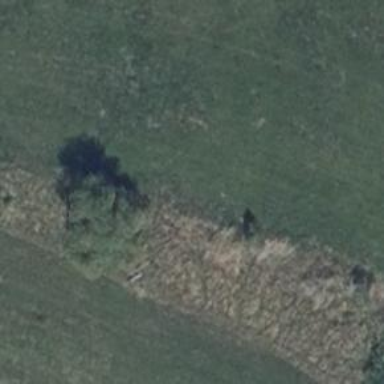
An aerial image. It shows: Hunting stand.